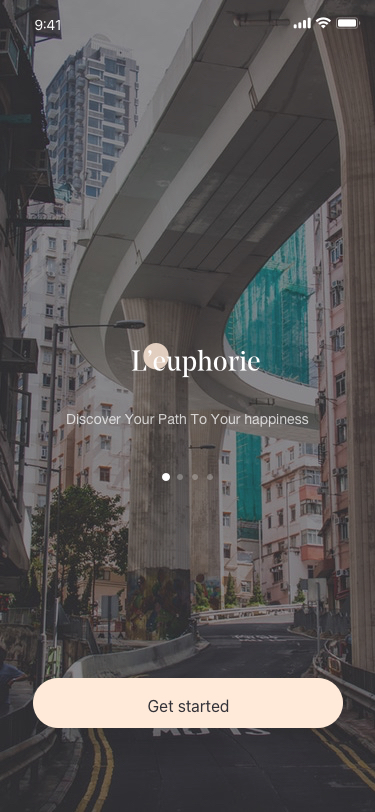
Text in this UI design:
Discover Your Path To Your happiness